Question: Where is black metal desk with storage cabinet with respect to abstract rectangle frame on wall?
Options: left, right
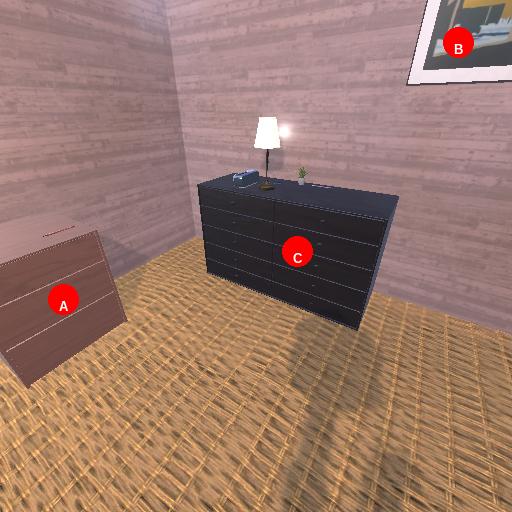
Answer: left